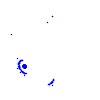
Particle: electron